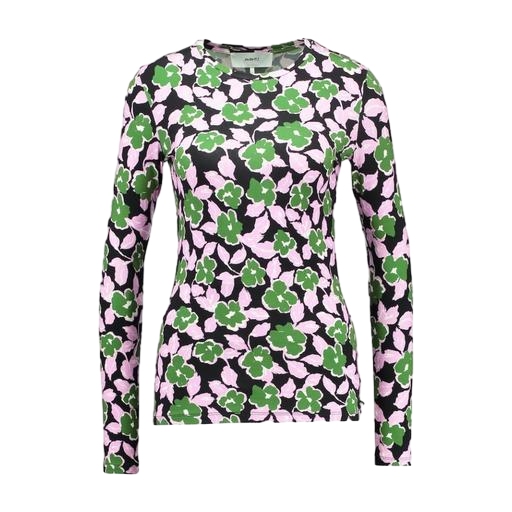
multicolor floral-print t-shirt only macy, multicolor long-sleeved floral-print top, multicolor cut-out longsleeved t-shirt, white background